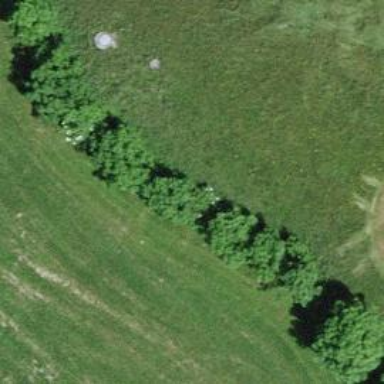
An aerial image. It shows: Hedge barrier.